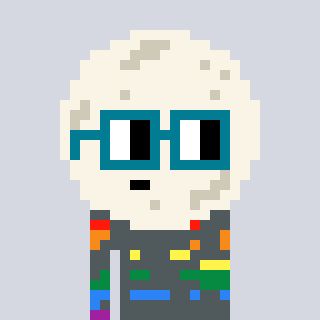
a pixel art character with square dark green glasses, a moon-shaped head and a bluegrey-colored body on a cool background